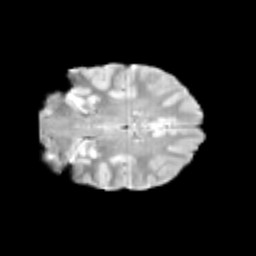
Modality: T2w
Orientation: coronal
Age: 12
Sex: female
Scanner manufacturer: siemens
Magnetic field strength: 3 T
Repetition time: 3.8 s
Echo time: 0.07 s